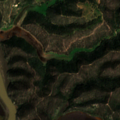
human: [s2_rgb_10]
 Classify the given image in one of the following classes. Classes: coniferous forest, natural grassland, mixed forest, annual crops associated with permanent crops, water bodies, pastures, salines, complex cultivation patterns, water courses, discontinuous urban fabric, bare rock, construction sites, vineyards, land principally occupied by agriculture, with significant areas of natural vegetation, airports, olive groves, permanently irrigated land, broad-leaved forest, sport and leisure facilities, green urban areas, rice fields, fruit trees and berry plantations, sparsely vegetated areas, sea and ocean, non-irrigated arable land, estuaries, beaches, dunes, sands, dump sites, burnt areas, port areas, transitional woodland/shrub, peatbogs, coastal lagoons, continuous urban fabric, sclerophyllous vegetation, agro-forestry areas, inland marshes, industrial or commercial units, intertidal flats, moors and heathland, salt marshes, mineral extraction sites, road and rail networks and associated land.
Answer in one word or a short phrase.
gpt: non-irrigated arable land, pastures, land principally occupied by agriculture, with significant areas of natural vegetation, broad-leaved forest, transitional woodland/shrub, water courses